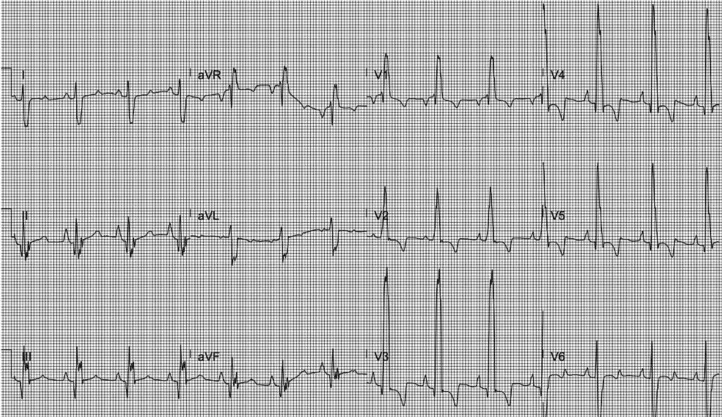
EKG showing normal sinus rhythm, bi-atrial enlargement, right bundle branch block, and left posterior fascicular block.
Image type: electrography (ekg)